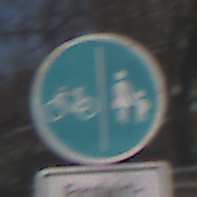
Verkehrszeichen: GetrennterRadUndGehwegRadwegLinks
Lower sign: BesondereFahrzeugeUndTransportgueter7
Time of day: MorningAfternoon
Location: Outdoor (Special)
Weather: Clear
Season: Winter
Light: Natural